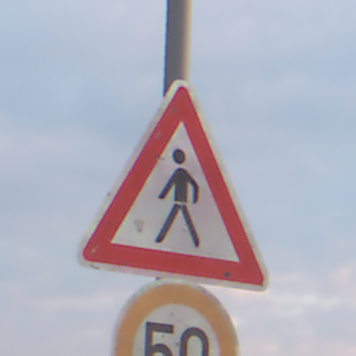
Verkehrszeichen: FussgaengerRechts
Zusatzzeichen unten: Geschwindigkeit50
Umgebung: Outdoor, Nature
Tageszeit: SunriseSunset
Wetter: PartlyCloudy
Licht: Natural
Jahreszeit: NotSpecified
Kontrast: LowContrast